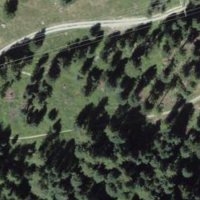
EUNIS habitat code: 43
Species observed at this site:
Chamaenerion angustifolium